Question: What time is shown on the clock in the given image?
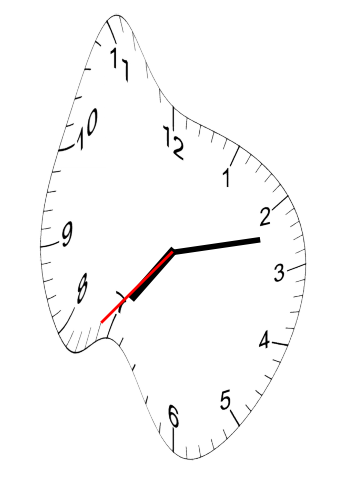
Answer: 07:12:37